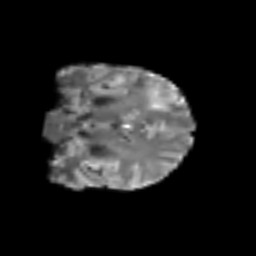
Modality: T2w
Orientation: coronal
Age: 49
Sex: male
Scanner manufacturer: siemens
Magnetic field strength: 3 T
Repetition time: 6.1 s
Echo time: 0.101 s